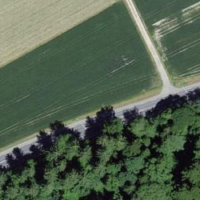
EUNIS habitat code: 52
Species observed at this site:
Corvus corone
Cyanistes caeruleus
Fulica atra
Alcedo atthis
Anas platyrhynchos
Turdus merula
Columba palumbus
Phalacrocorax carbo
Phylloscopus collybita
Gallinula chloropus
Parus major
Milvus migrans
Garrulus glandarius
Ciconia ciconia
Falco tinnunculus
Delichon urbicum
Periparus ater